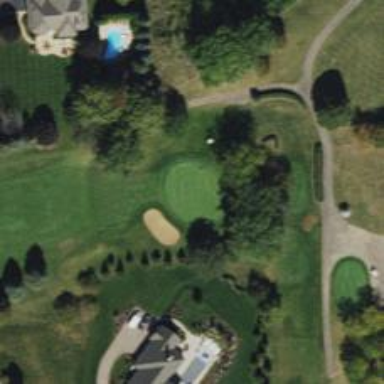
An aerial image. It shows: Golf hole.